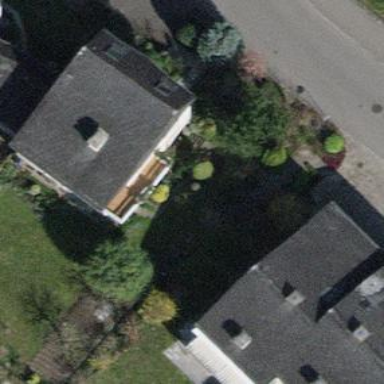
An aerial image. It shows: Terrace building.